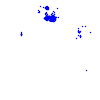
Particle: electron